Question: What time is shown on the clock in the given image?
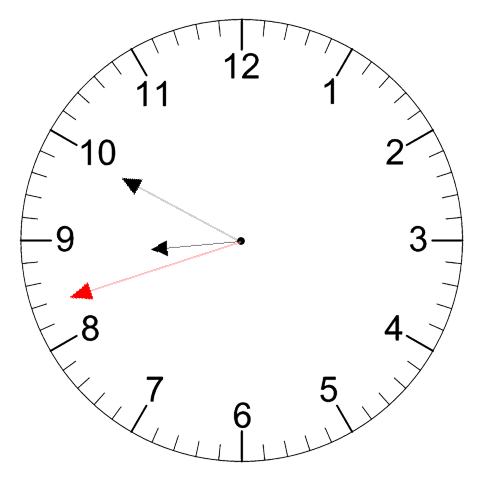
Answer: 08:49:42